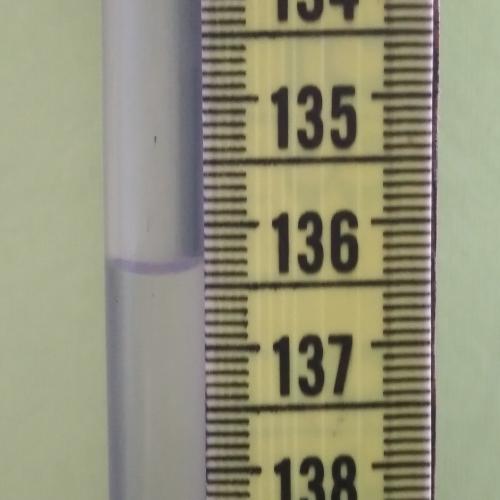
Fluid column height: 136.4 cm